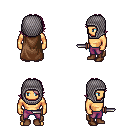
a pixel art fantasy rpg character, male body template, human, tanned skin, brown cape, magenta pants, white blonde swoop hairstyle, chain hood, brown shoes, dagger, four views (front, back, left, right), 2x2 character sprite sheet, small pixel art, hard edges, no anti-aliasing